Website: lowes
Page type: cart
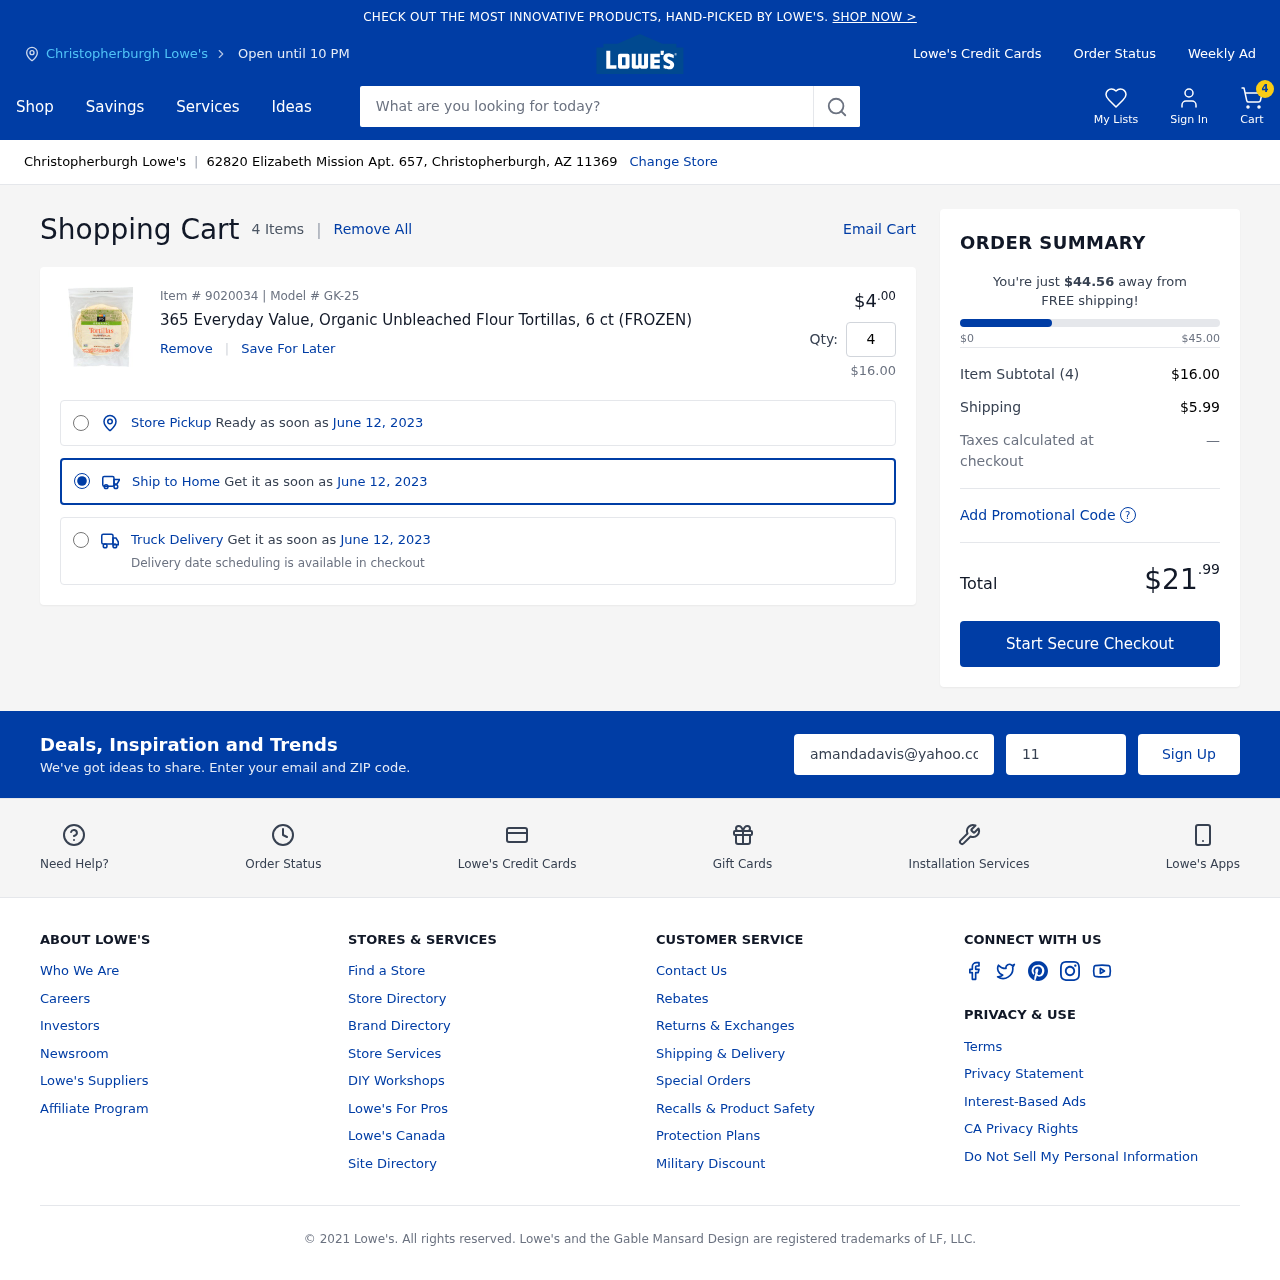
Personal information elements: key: PII_CITY
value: Christopherburgh Lowe's
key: PII_EMAIL
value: amandadavis@yahoo.com
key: PII_POSTCODE
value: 11369
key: PII_STREET
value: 62820 Elizabeth Mission Apt. 657
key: PII_CITY_STATE_ZIP
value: Christopherburgh, AZ 11369
Product elements: key: PRODUCT1_NAME
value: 365 Everyday Value, Organic Unbleached Flour Tortillas, 6 ct (FROZEN)
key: PRODUCT1_PRICE
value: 4
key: PRODUCT1_QUANTITY
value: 4
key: PRODUCT1_SUBTOTAL
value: $16.00
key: PRODUCT_ITEM_NUMBER
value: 9020034
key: PRODUCT_MODEL_NUMBER
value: GK-25
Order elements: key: ORDER_NUM_ITEMS
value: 4
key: ORDER_NUM_ITEMS
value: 4 Items
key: ORDER_DELIVERY_DATE
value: June 12, 2023
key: ORDER_SUBTOTAL
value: $16.00
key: ORDER_SHIPPING_COST
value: $5.99
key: ORDER_TOTAL
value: $21.99
Search elements: key: HEADER_SEARCH
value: What are you looking for today?